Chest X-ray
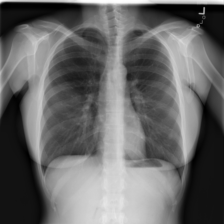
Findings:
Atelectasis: negative
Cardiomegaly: negative
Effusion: negative
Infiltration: negative
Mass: negative
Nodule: negative
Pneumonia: negative
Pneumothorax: negative
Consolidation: negative
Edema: negative
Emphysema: negative
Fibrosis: negative
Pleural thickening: negative
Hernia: negative